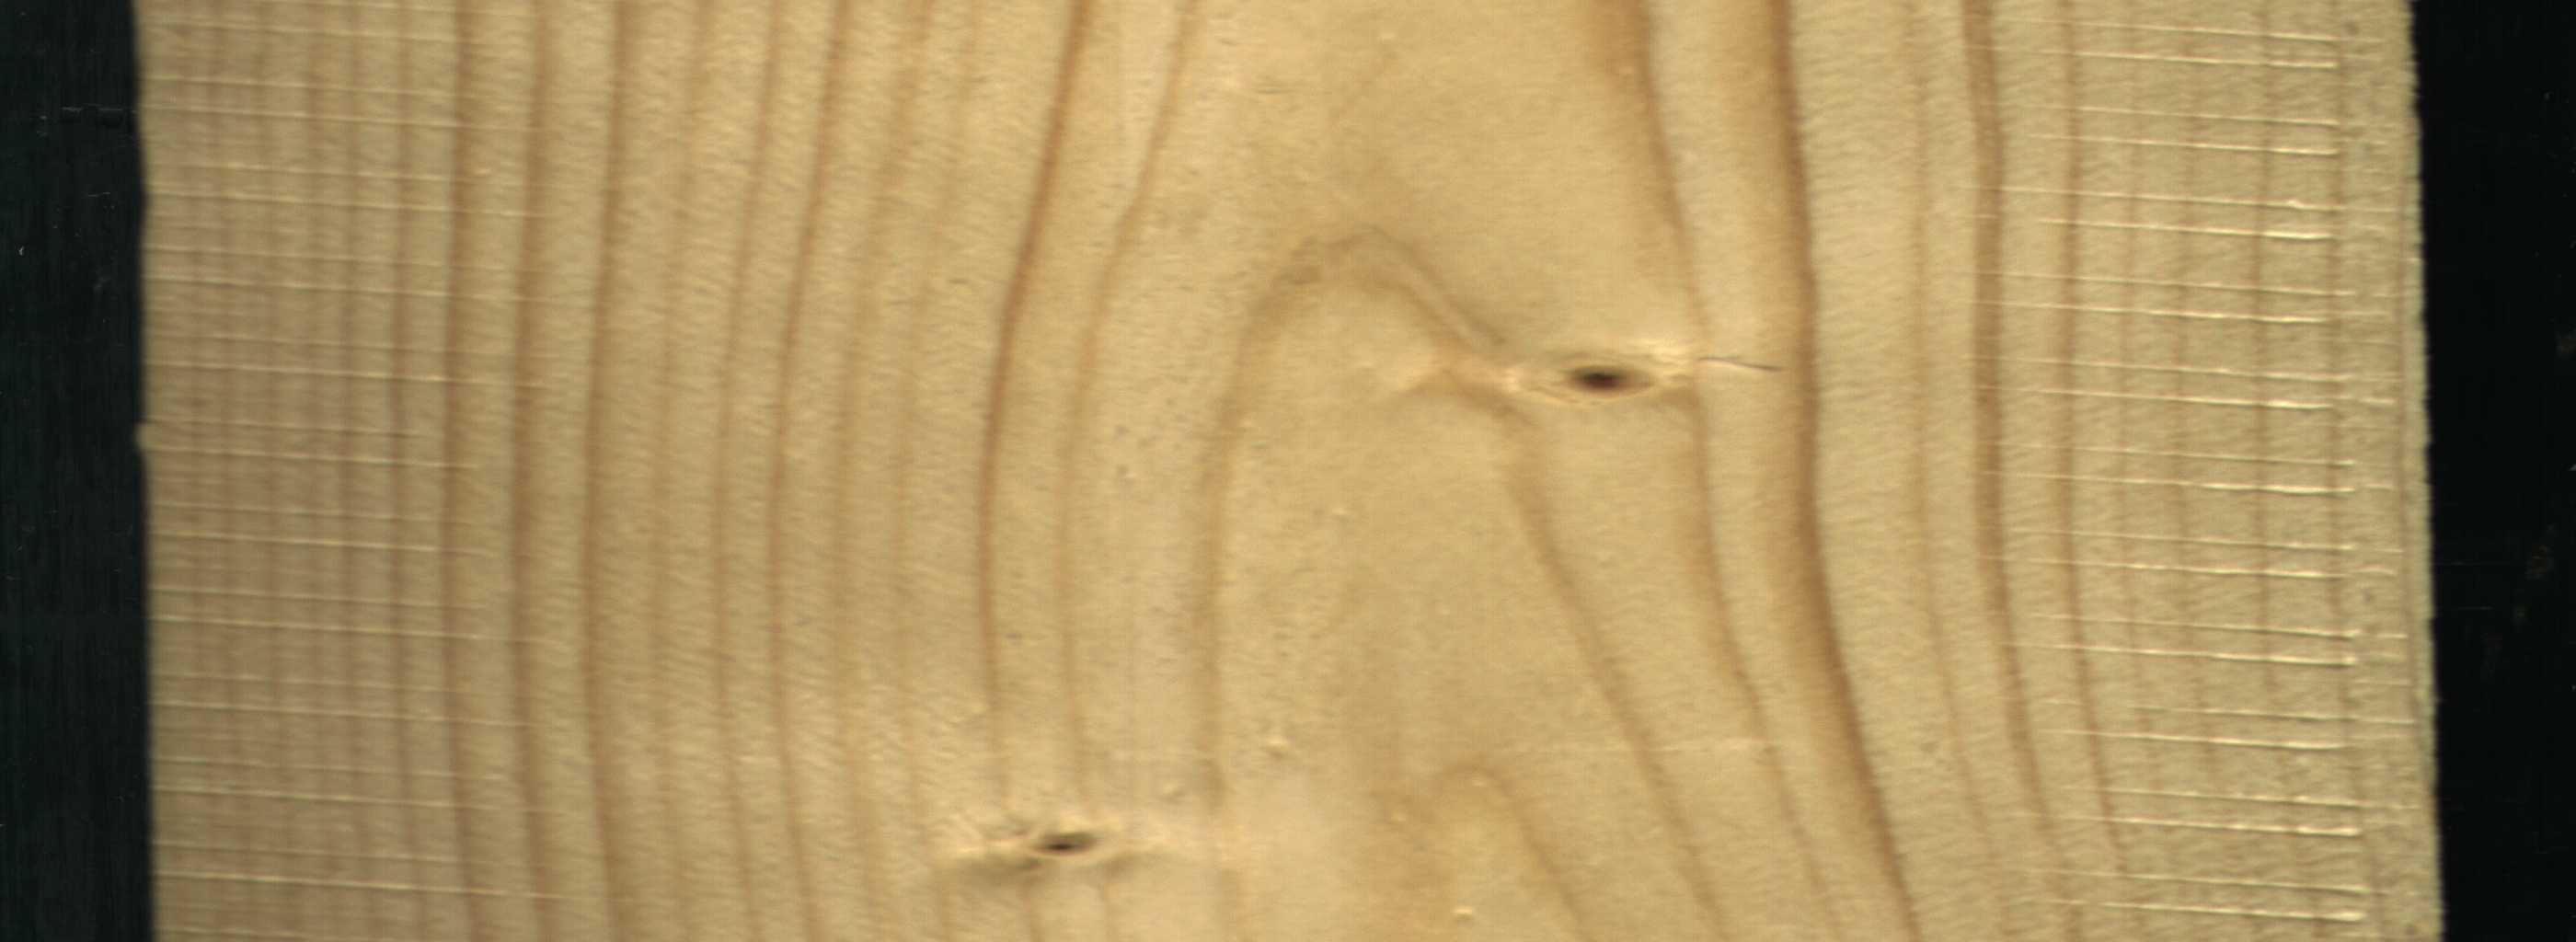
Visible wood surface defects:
Live_Knot
Live_Knot